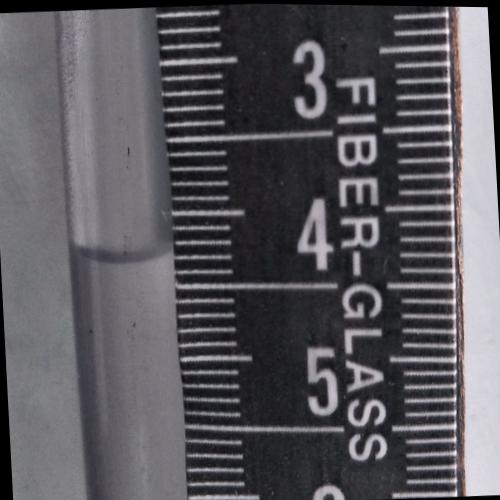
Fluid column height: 4.3 cm